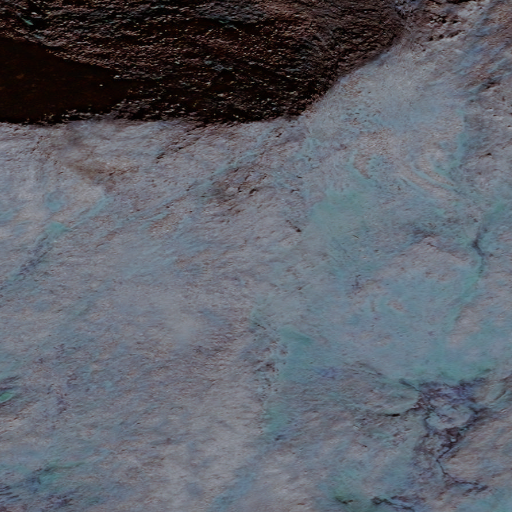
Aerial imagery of mountain in Alaska named Split Top containing only unknown